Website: macys
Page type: customer-info-address
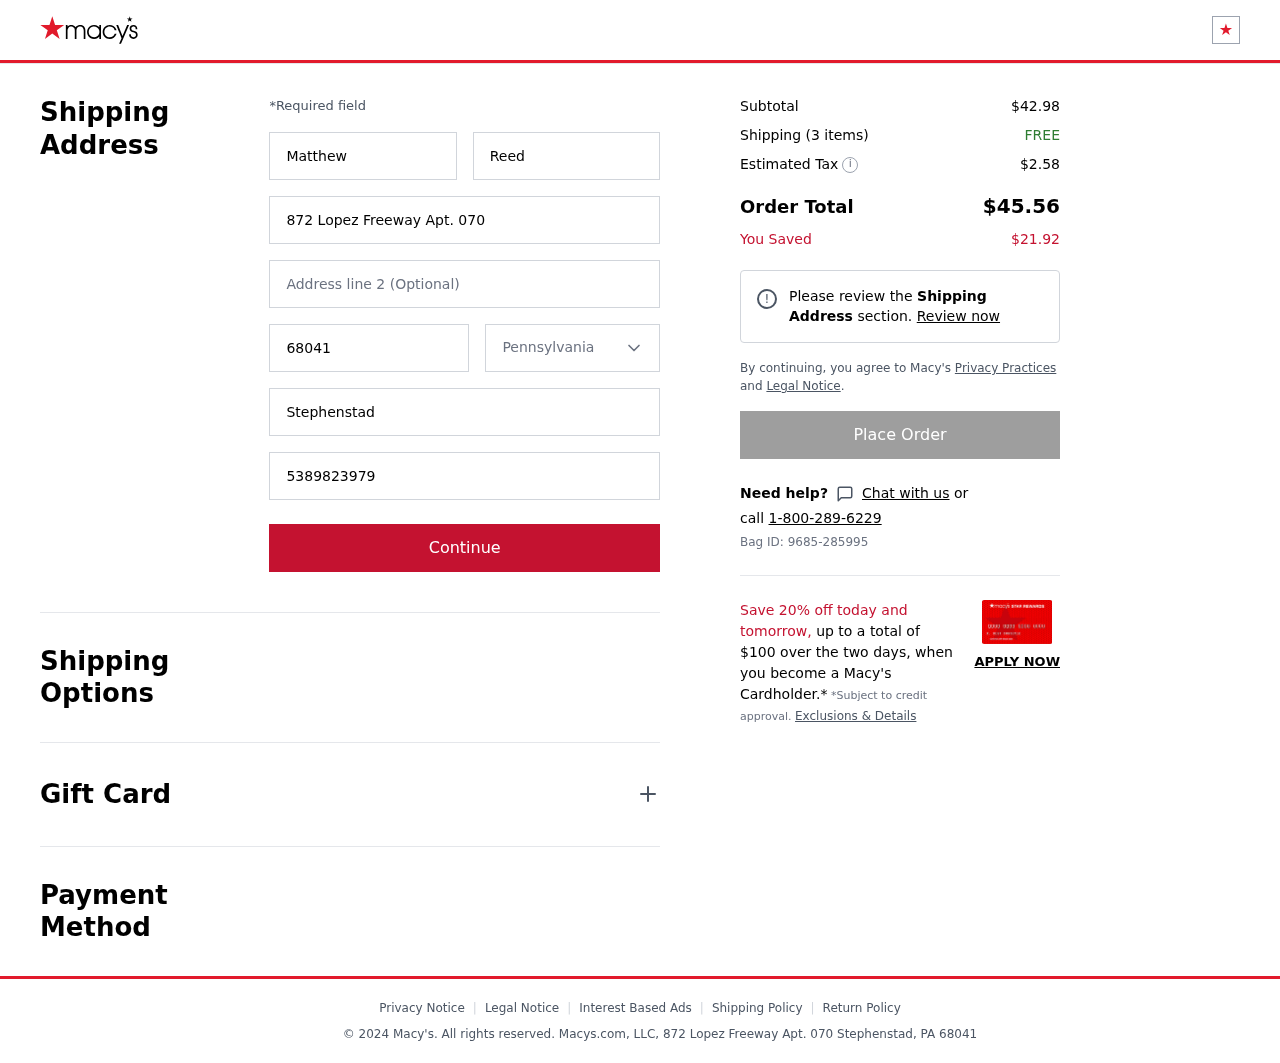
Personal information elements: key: PII_CITY
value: Stephenstad
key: PII_FIRSTNAME
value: Matthew
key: PII_LASTNAME
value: Reed
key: PII_PHONE
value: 5389823979
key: PII_POSTCODE
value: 68041
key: PII_STATE
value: Pennsylvania
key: PII_STREET
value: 872 Lopez Freeway Apt. 070
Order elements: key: ORDER_SUBTOTAL
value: $42.98
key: ORDER_NUM_ITEMS
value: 3
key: ORDER_SHIPPING_COST
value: FREE
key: ORDER_TAX
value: $2.58
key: ORDER_TOTAL
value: $45.56
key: ORDER_SAVINGS
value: $21.92
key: ORDER_BAG_ID
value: Bag ID: 9685-285995